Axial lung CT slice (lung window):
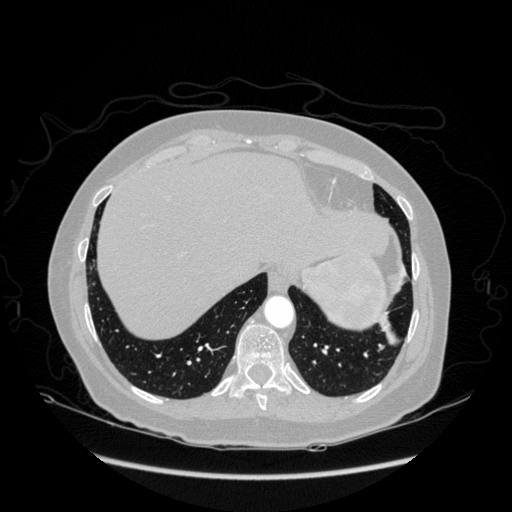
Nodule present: no